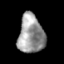
Tissue: skin
Cell type: Epithelial cells
Senescence score: 0.1803
Nuclear area (px): 978
Mean DAPI intensity: 153.39